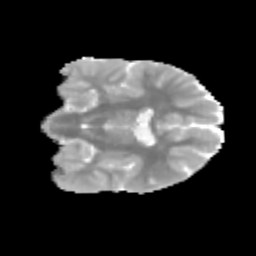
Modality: MD
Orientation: coronal
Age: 13
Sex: male
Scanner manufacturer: siemens
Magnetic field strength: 3 T
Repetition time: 3.8 s
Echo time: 0.07 s